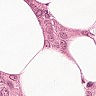
Metastatic tissue present: yes